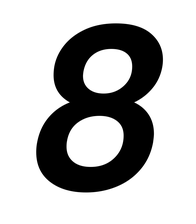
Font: Poppins-SemiBoldItalic